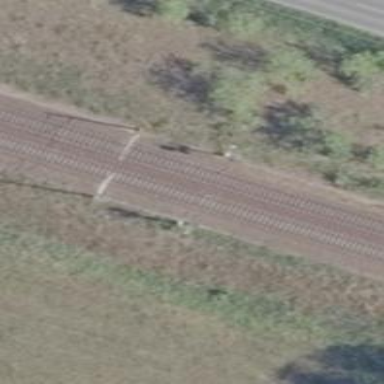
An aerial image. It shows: Railway signal.